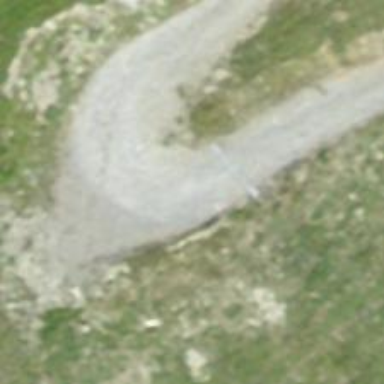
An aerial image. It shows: Dirt track road.